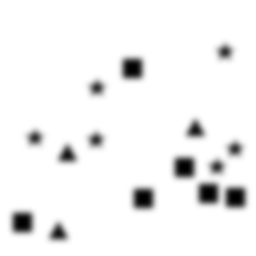
Squares: 6
Triangles: 3
Stars: 6
Total shapes: 15